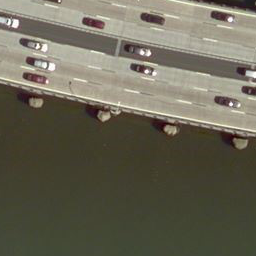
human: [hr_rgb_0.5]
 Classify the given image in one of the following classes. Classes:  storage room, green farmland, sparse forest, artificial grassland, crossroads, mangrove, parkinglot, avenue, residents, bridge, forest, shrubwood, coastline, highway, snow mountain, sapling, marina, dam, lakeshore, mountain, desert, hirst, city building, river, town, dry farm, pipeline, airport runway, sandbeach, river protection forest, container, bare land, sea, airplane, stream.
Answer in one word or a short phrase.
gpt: bridge